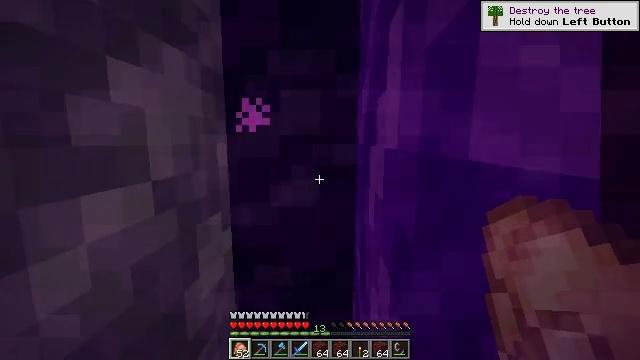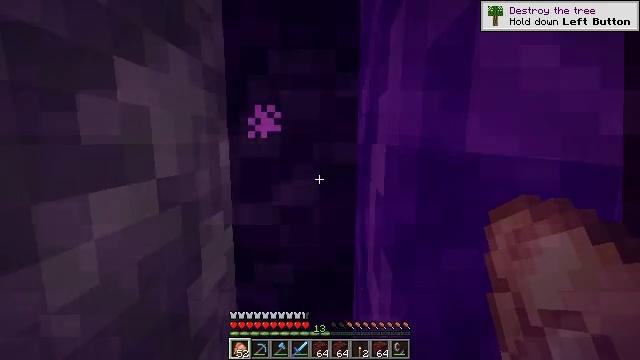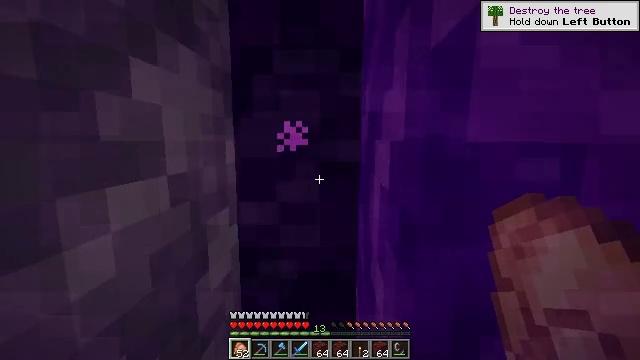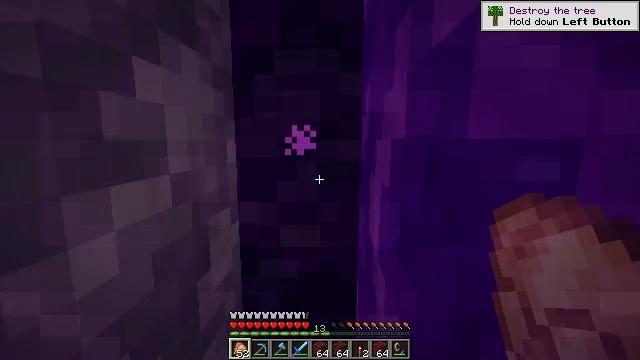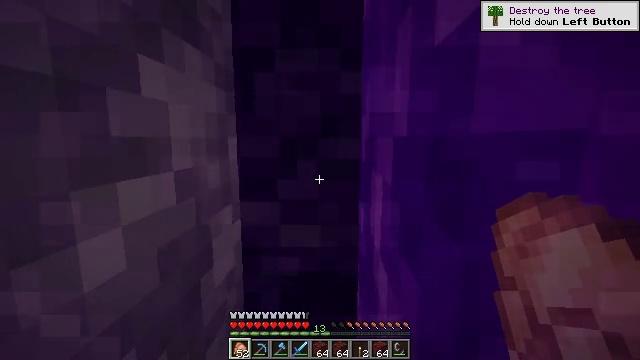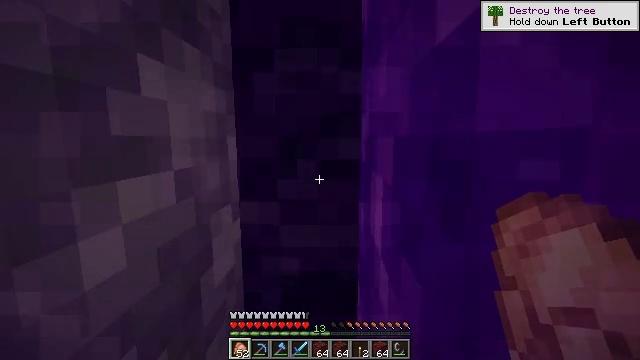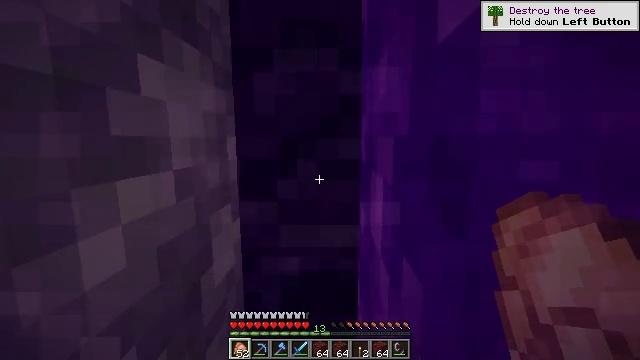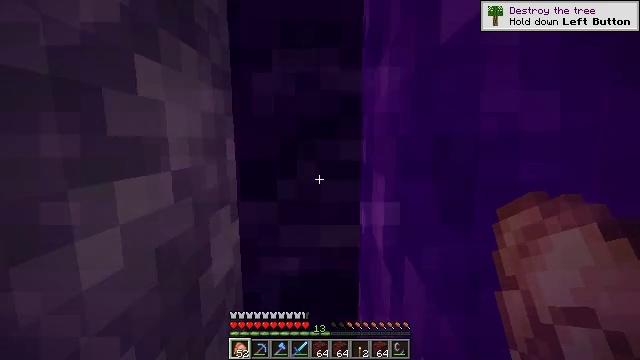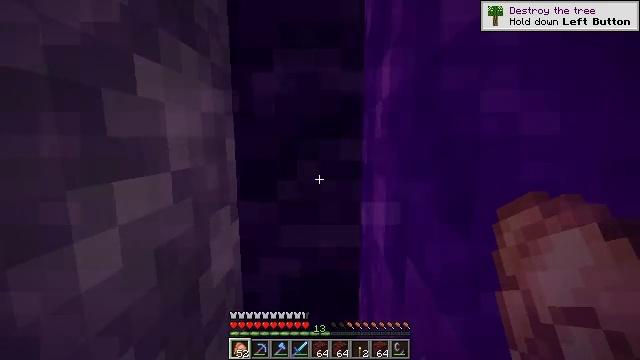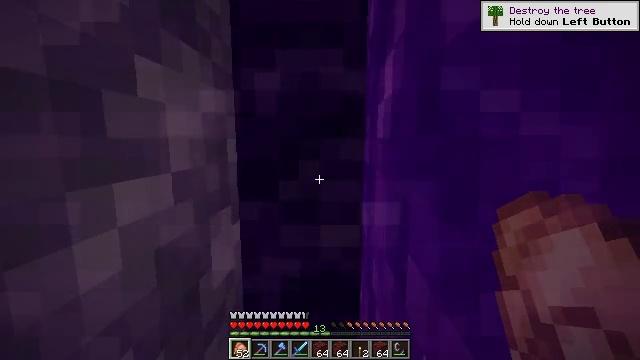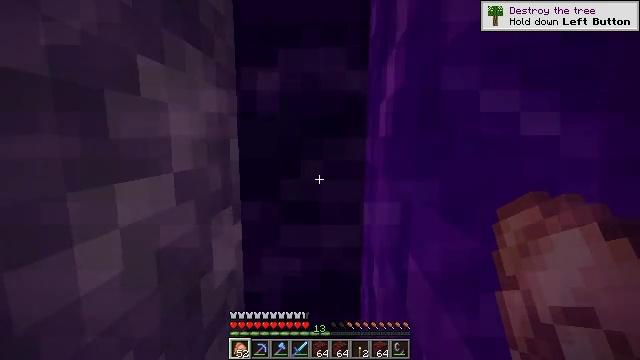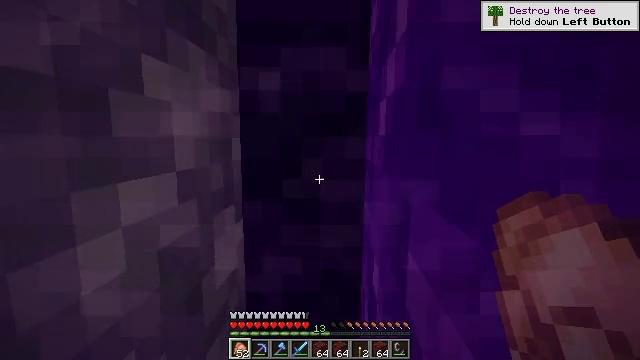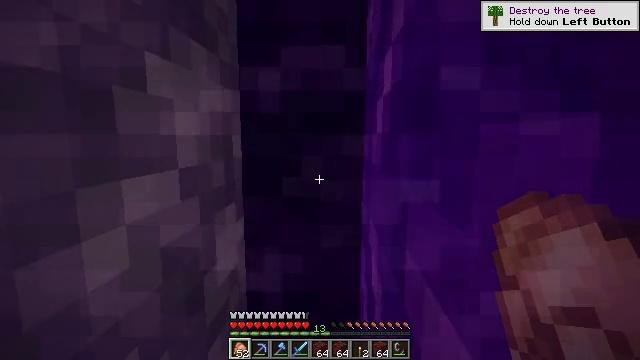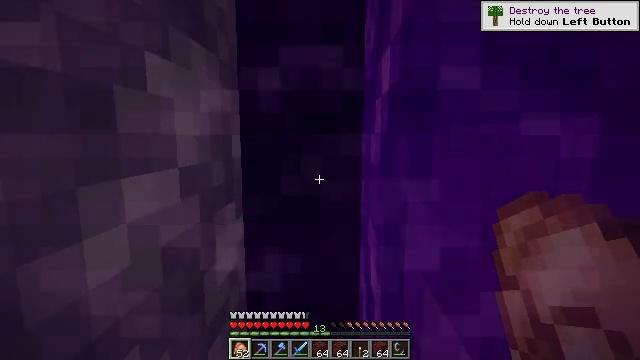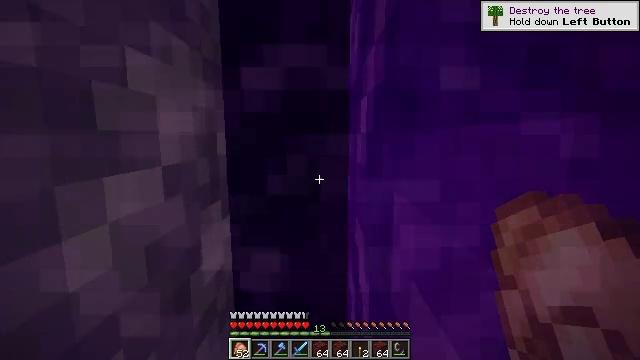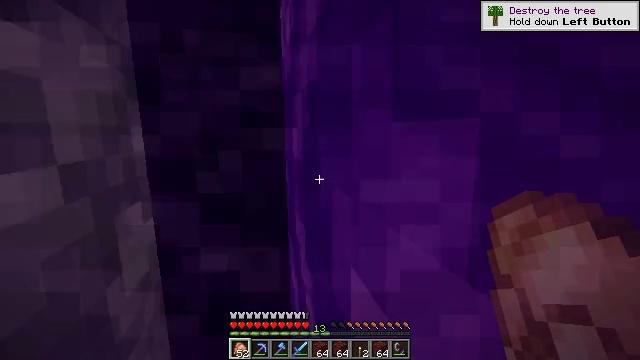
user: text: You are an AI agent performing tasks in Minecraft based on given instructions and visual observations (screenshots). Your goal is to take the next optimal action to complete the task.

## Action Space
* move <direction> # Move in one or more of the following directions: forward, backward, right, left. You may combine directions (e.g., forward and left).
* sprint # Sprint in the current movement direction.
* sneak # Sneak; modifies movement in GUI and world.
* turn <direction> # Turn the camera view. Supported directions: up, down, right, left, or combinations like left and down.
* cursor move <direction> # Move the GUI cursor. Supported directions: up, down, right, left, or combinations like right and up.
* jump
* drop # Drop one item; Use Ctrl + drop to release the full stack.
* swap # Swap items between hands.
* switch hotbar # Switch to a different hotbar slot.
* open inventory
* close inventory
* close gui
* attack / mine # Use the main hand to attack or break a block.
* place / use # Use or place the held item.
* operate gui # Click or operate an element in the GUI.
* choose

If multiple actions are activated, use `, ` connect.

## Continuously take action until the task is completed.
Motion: motion action
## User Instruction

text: Craft a netherite scrap.
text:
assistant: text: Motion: no_op
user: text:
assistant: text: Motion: no_op
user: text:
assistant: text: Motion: no_op
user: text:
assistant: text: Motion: no_op
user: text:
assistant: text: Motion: no_op
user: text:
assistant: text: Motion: no_op
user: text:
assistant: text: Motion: no_op
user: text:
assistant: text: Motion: no_op
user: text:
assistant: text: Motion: no_op
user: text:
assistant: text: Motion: no_op
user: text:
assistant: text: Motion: no_op
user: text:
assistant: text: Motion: no_op
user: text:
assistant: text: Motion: no_op
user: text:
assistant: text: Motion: turn right
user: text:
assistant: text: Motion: turn right and down
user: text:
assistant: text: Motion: turn right
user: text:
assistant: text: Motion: turn right
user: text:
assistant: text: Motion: turn right and up
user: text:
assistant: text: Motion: turn right
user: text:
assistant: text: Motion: no_op
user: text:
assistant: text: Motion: no_op
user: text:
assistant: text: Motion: no_op
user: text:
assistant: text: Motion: no_op
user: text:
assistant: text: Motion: no_op
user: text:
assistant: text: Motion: no_op
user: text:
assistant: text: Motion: no_op
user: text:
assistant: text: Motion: no_op
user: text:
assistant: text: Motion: no_op
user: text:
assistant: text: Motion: no_op
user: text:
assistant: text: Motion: no_op